Question: I have a 'radioButtonList' for which I have the label in 'ASP', the 'radioButtonList' displaying correctly but it is not align with the label created for it.
'radioButtonList'
as shown below image;

My ASP code:
'''
<div style="display: inline;" dir="rtl">
<asp:Label ID="Label8" runat="Server" Text=" Permenat office"></asp:Label>
<asp:Label ID="Label35" runat="Server" Text="*" ForeColor="Red" Font-Bold="True"></asp:Label>
<asp:RadioButtonList runat="server" ID="rdlstPermenantOffice" >
<asp:ListItem>Yes</asp:ListItem>
<asp:ListItem>No</asp:ListItem>
</asp:RadioButtonList>
</div>
'''
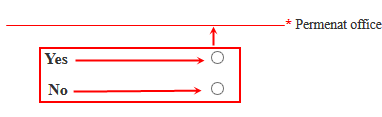
Answer: Try this it works fine:-
'''
<asp:RadioButtonList ID="rblChoose" runat="server" RepeatDirection="Horizontal"
RepeatLayout="Flow">
<asp:ListItem Text="a" Value="a" />
<asp:ListItem Text="b" Value="b" />
</asp:RadioButtonList>
'''